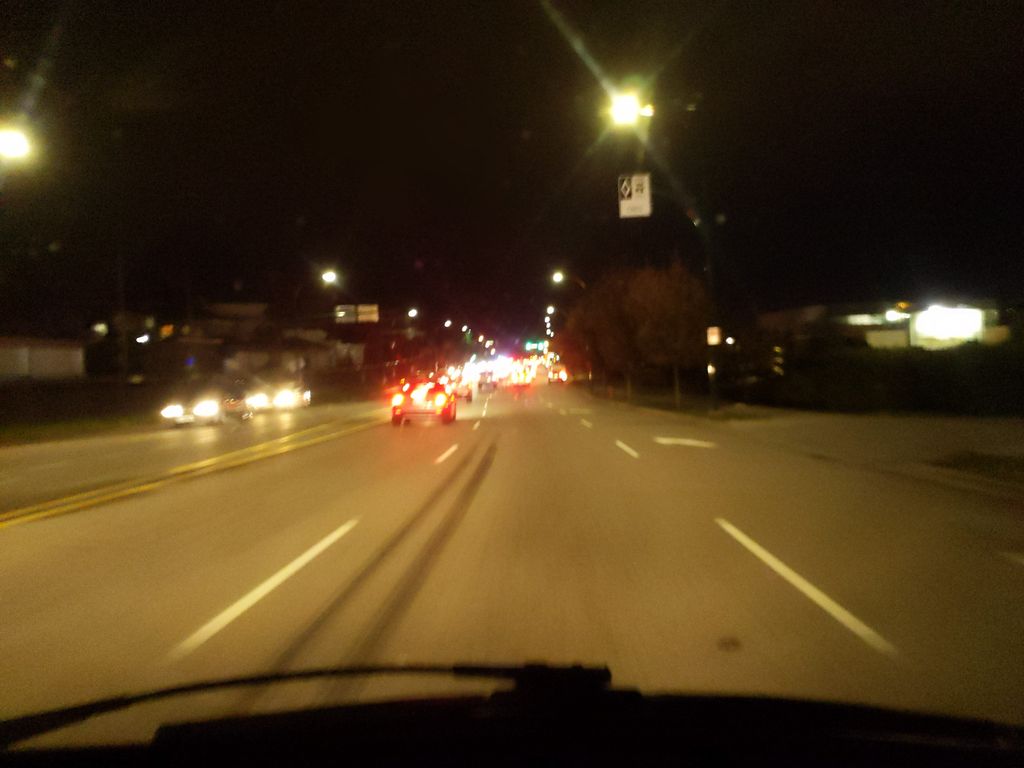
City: vancouver